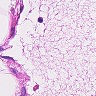
Metastatic tissue present: no